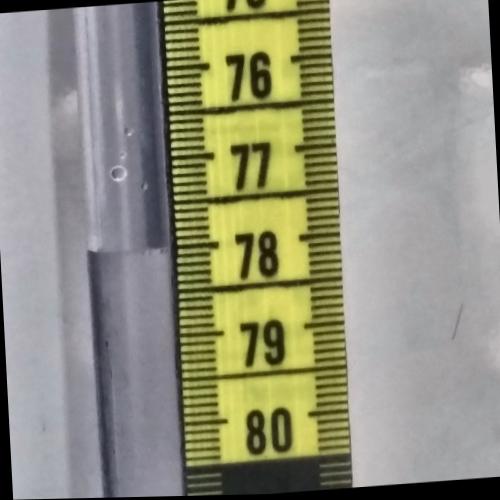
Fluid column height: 78.0 cm